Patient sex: M
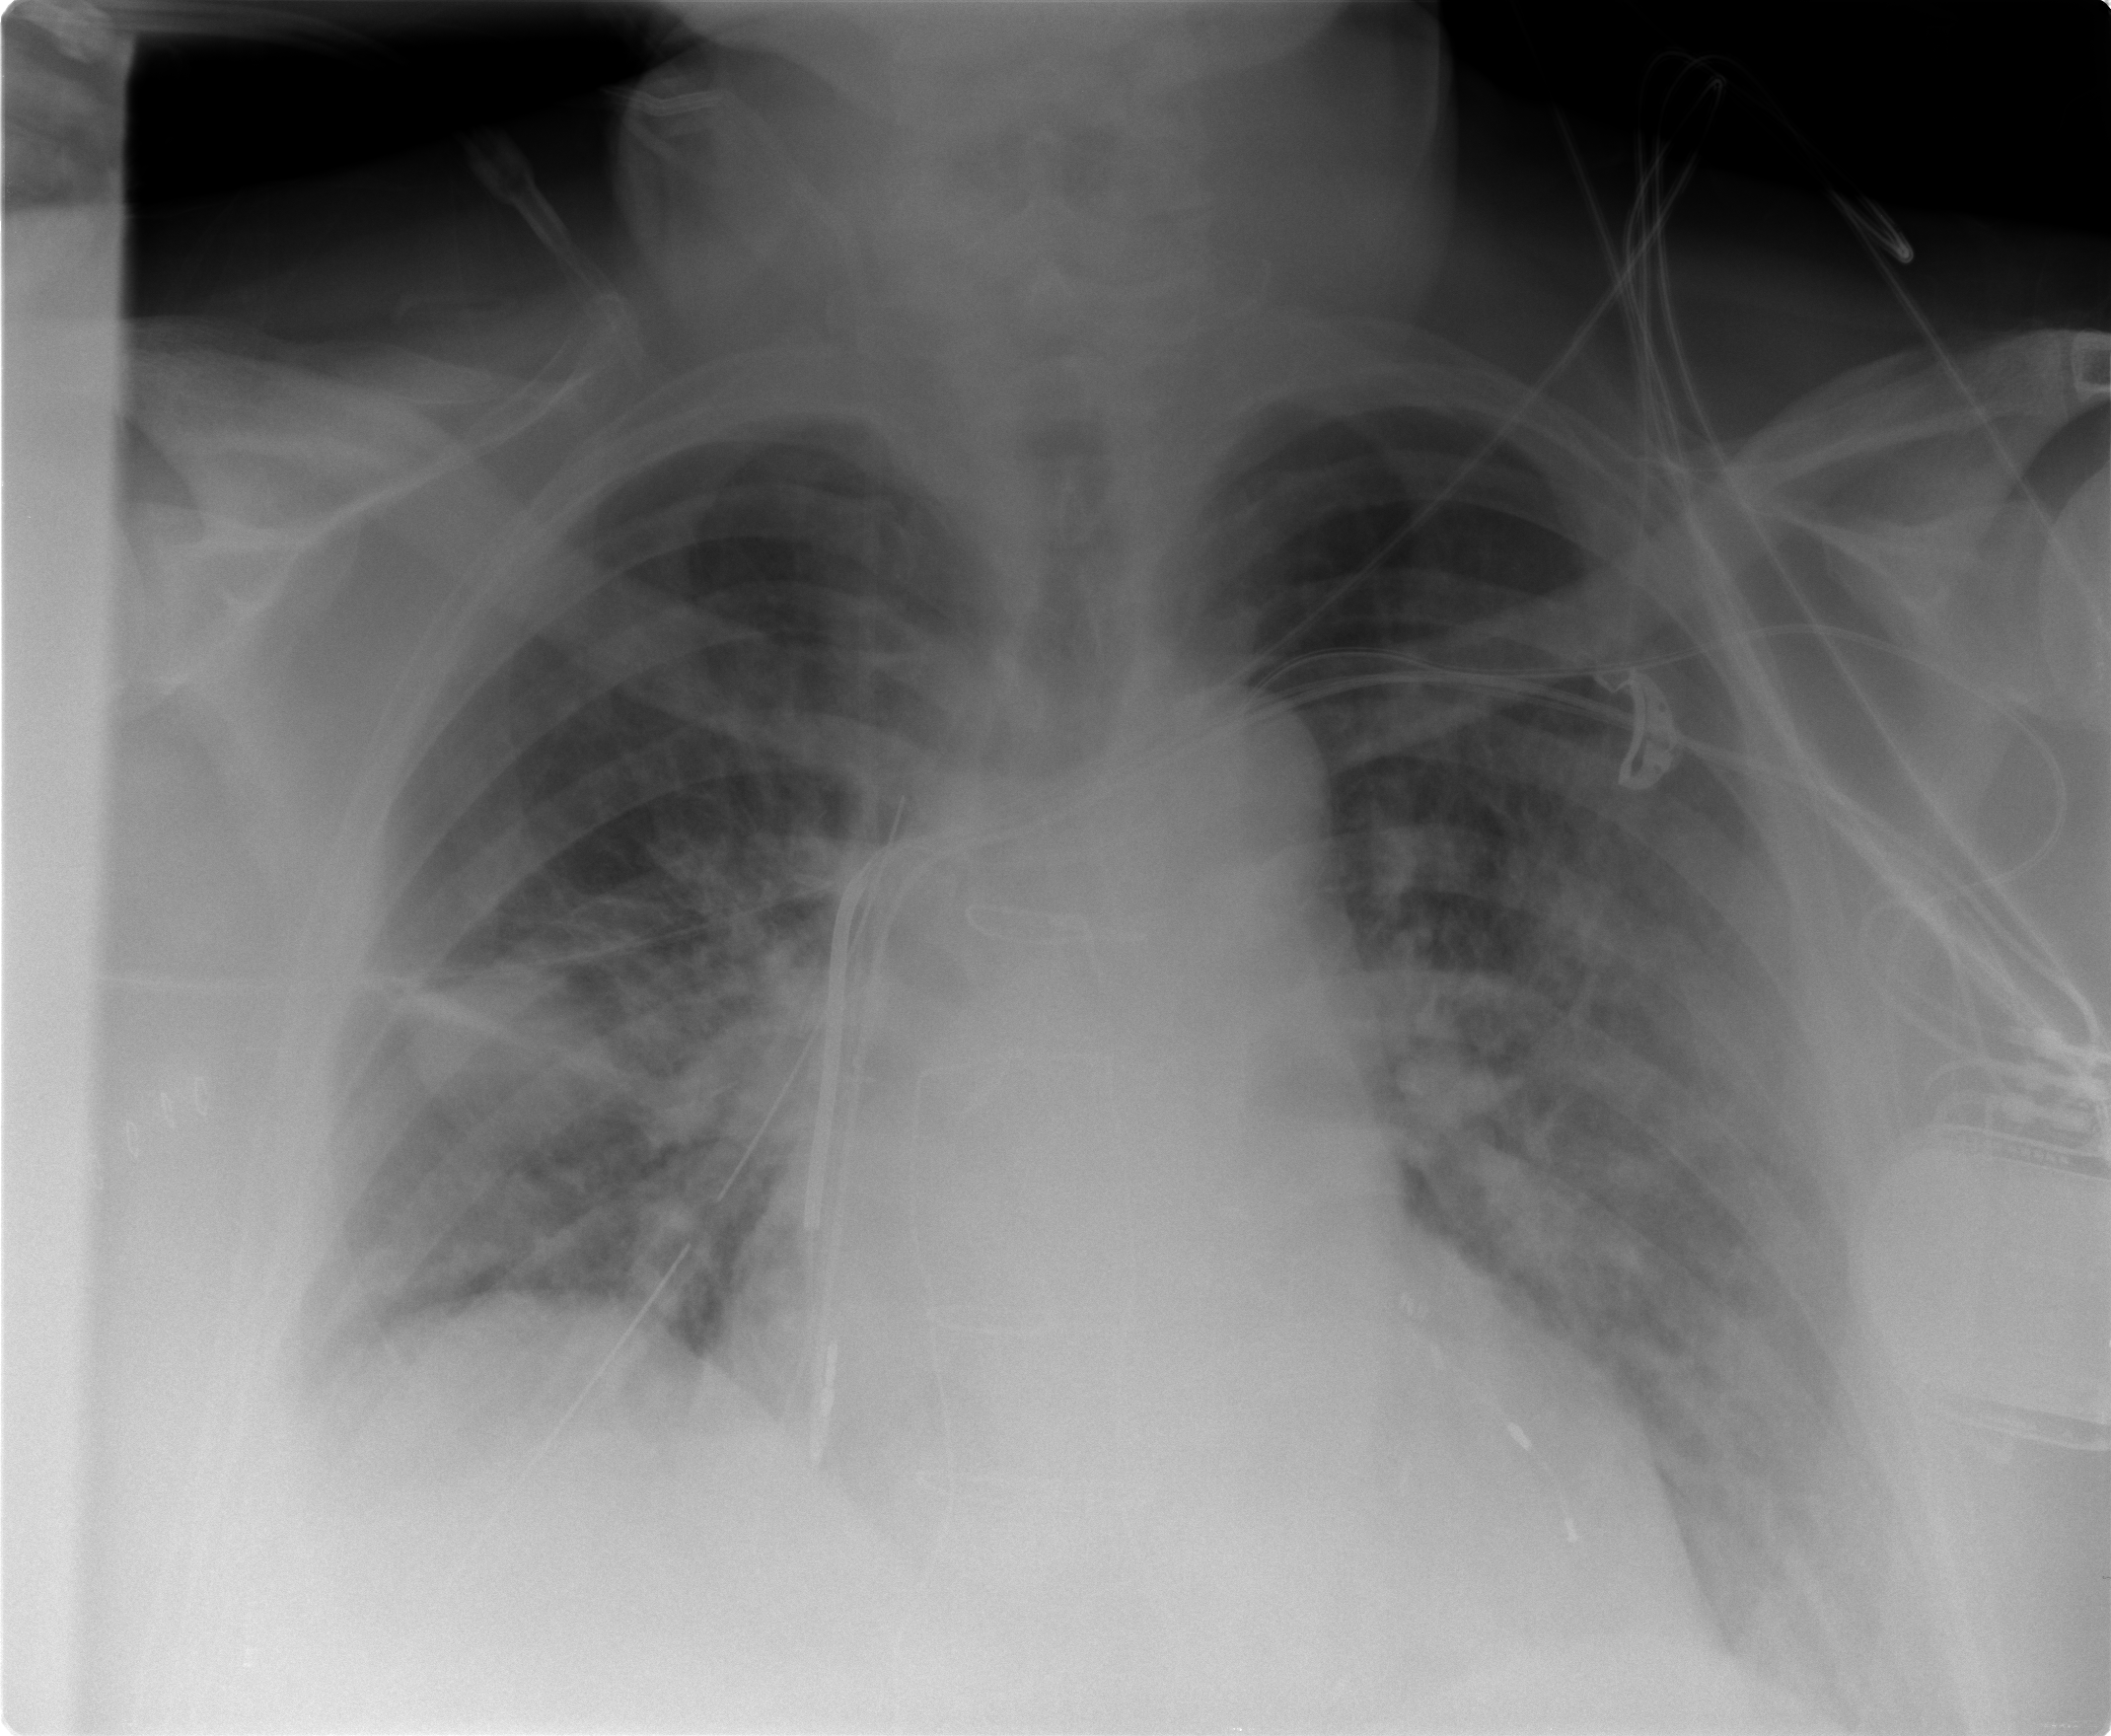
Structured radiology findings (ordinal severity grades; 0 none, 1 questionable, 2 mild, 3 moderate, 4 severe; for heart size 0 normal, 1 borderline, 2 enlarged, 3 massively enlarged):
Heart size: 2
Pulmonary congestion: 2
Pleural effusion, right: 1
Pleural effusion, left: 2
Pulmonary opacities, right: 2
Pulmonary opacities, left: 3
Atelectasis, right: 2
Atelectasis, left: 3